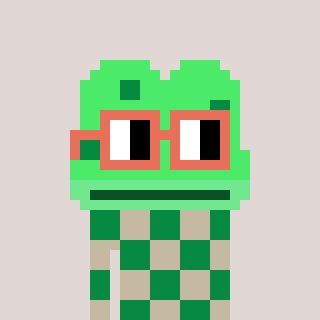
a pixel art character with square orange glasses, a frog-shaped head and a bege-colored body on a warm background